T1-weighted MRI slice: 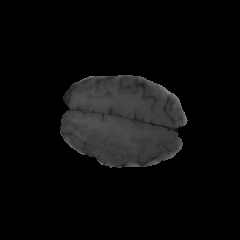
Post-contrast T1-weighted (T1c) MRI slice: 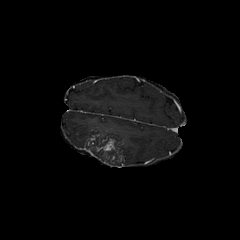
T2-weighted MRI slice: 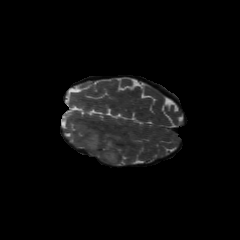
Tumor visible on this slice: yes